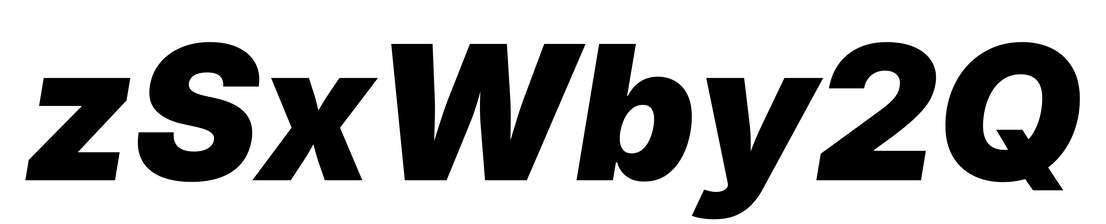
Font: Inter-Italic_Black_Italic